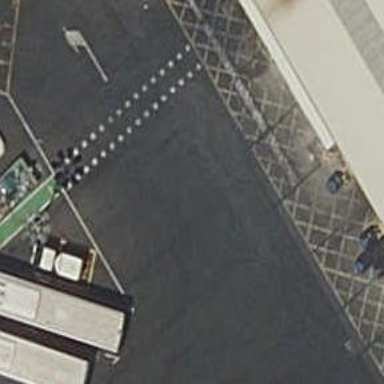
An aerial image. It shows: Parking aisle designated as service road.